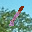
Label: 1